Aerial crown-view tile of a tropical tree (Barro Colorado Island, Panama), acquired 20250715:
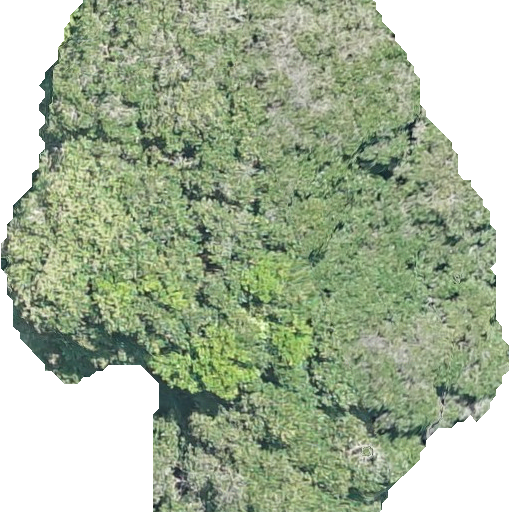
Species: Prioria copaifera
GBIF accepted scientific name: Prioria copaifera
Crown area: 318.849 m²